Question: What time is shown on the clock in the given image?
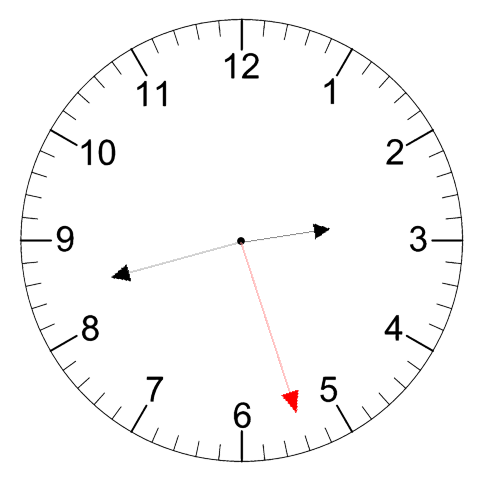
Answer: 02:42:27